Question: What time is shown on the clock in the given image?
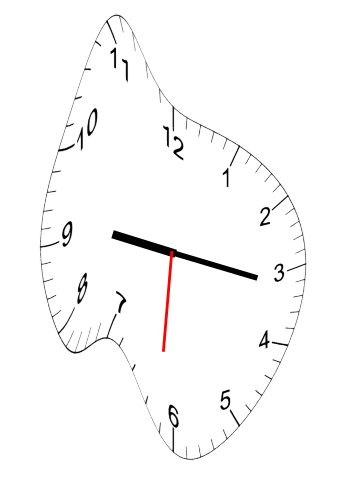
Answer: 09:16:31